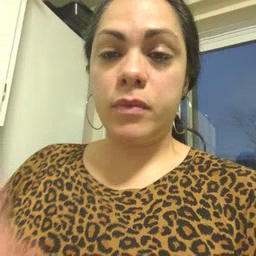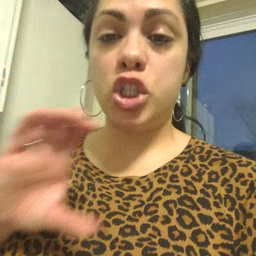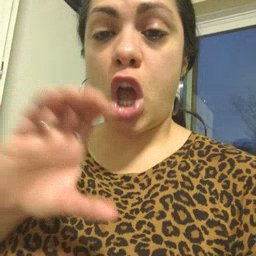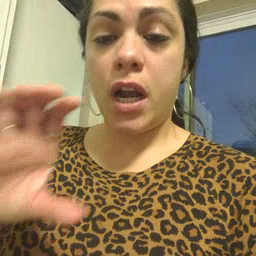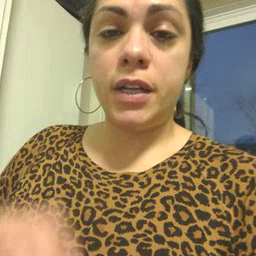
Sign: chocolate